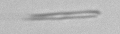
Label: fiber